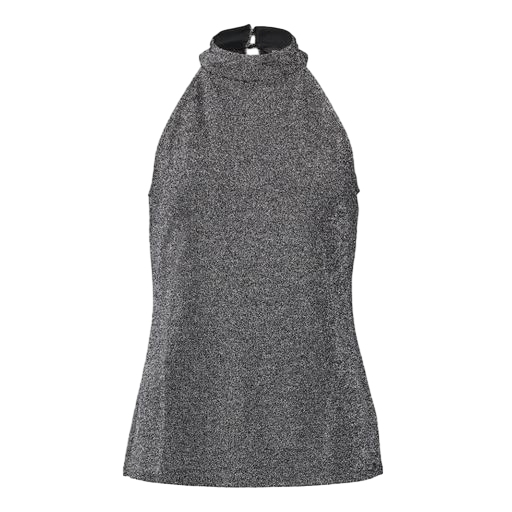
silver high neck jersey top, gray turtleneck tank, high-neck top, white background